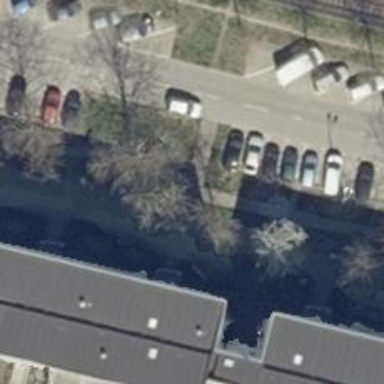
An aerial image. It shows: Concrete footway.